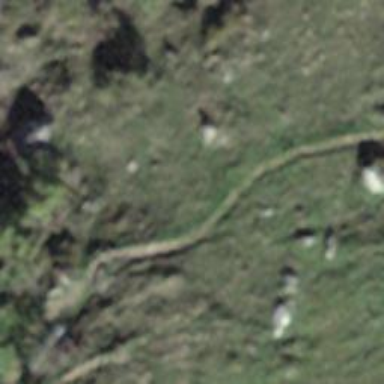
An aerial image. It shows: Path.